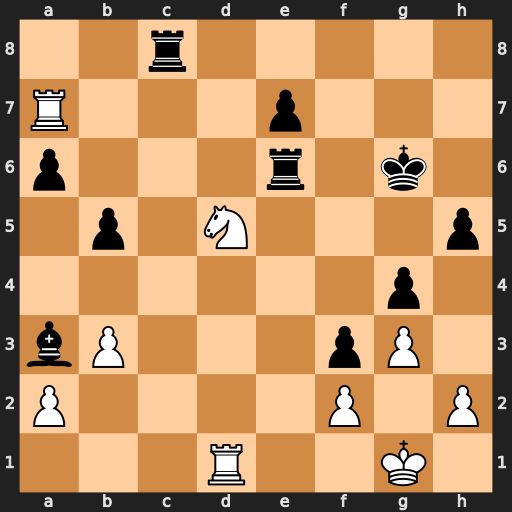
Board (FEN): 2r5/R3p3/p3r1k1/1p1N3p/6p1/bP3pP1/P4P1P/3R2K1
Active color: w
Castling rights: -
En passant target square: -
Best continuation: Nf4+ Kf7 Nxe6